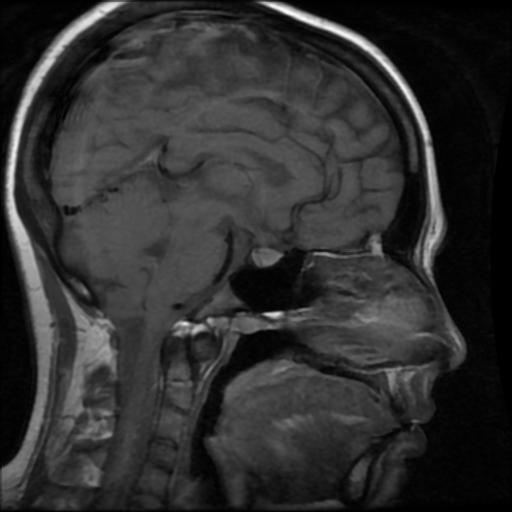
Label: pituitary